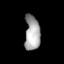
Tissue: lung
Cell type: Endothelial cells
Senescence score: 0.5718
Nuclear area (px): 522
Mean DAPI intensity: 164.431